Question: I have a tiled background graphic with a header and footer part. Something like this:

How can I use this as background for a android view? The middle part should repeat to fill the screen height (it should NOT stretch like in a 9-patch).
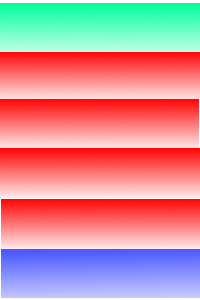
Answer: If I understand you right, you may need to convert the image to a <URL> graphic.
## EDIT:
1. Use a BitmapRegionDecoder to get the region that is to be repeated as a Bitmap.
2. Create a BitmapShader with TileMode.CLAMP, TileMode.REPEAT.
3. Create a Paint and set the bitmap shader.
4. Draw the bitmap using canvas.drawRect().
5. Draw the header & footer separately.